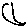
Label: moon